Current action and preconditions to check: path_clear

Your task: For each precondition in the list above, predict whether it will hold at this action.

Consider the current scene as observed from the mobile robot's camera, and analyze the predicted future states of all dynamic agents (e.g., people, animals, vehicles, or any moving entities) within the NEXT SECOND.

IMPORTANT: Only answer "very likely" if you are absolutely certain—based on strong, clear evidence—that a dynamic agent will violate the precondition in the predicted future state. Do NOT answer "very likely" for unlikely, ambiguous, or low-probability risks.

Ask yourself for each precondition: Is there a high probability, with clear and convincing evidence, that the predicted future states of any dynamic agent will interfere with the predicted future state of the currently executing action within the NEXT SECOND, causing that precondition to fail?

Assess the risk level based on these predictions. Use "likely" or "very likely" if motions create a clear risk of interference.

Use "neutral" or "improbable" if agents are nearby but their predicted paths are clearly diverging or non-conflicting.

Failure Risk Categories: "very improbable", "improbable", "neutral", "likely", "very likely"

Answer Format: Output ONLY the probability_of_failure value from these categories: "very improbable", "improbable", "neutral", "likely", "very likely"

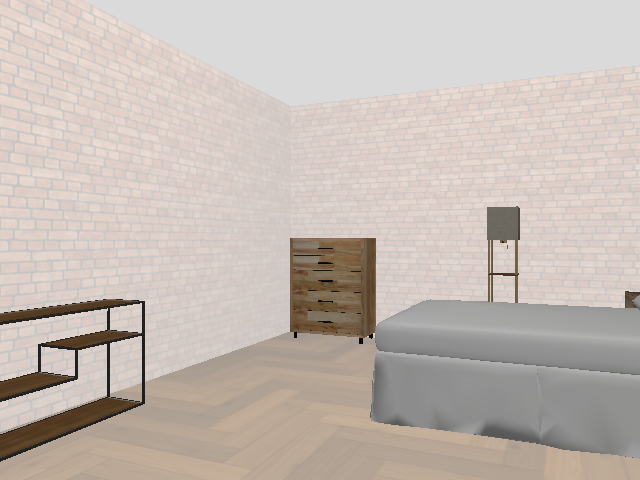

Answer: very improbable